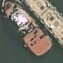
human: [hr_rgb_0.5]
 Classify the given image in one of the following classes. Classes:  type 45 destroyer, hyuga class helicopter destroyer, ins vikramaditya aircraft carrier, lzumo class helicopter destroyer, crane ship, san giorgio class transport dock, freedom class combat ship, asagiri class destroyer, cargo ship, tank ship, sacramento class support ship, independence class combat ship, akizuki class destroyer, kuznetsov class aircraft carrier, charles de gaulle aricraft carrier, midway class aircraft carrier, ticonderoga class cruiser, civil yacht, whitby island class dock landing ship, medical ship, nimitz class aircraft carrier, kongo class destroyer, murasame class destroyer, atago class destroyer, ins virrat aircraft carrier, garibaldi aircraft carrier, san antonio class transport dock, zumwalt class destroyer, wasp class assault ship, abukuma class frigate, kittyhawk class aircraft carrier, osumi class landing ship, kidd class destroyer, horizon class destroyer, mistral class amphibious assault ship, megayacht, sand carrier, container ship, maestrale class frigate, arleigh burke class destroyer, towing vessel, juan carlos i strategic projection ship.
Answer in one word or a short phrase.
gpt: Towing vessel